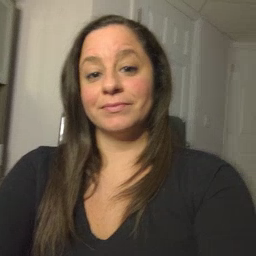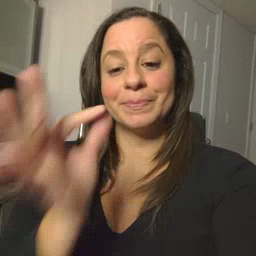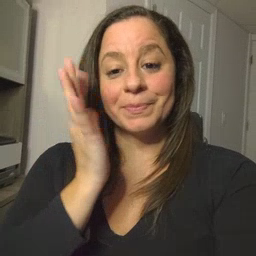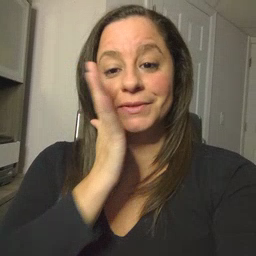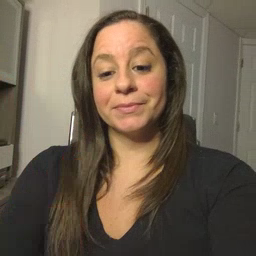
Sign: bee